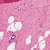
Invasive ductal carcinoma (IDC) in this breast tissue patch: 0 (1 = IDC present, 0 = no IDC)